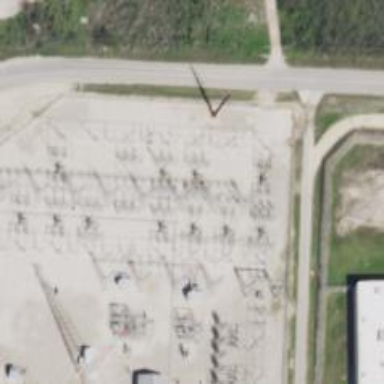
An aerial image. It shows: Power tower.